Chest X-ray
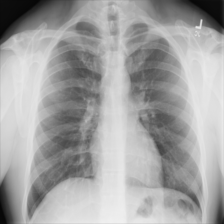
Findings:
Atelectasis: negative
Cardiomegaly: negative
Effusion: negative
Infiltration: negative
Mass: negative
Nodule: negative
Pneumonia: negative
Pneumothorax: negative
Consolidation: negative
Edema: negative
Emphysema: negative
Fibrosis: negative
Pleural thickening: negative
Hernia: negative